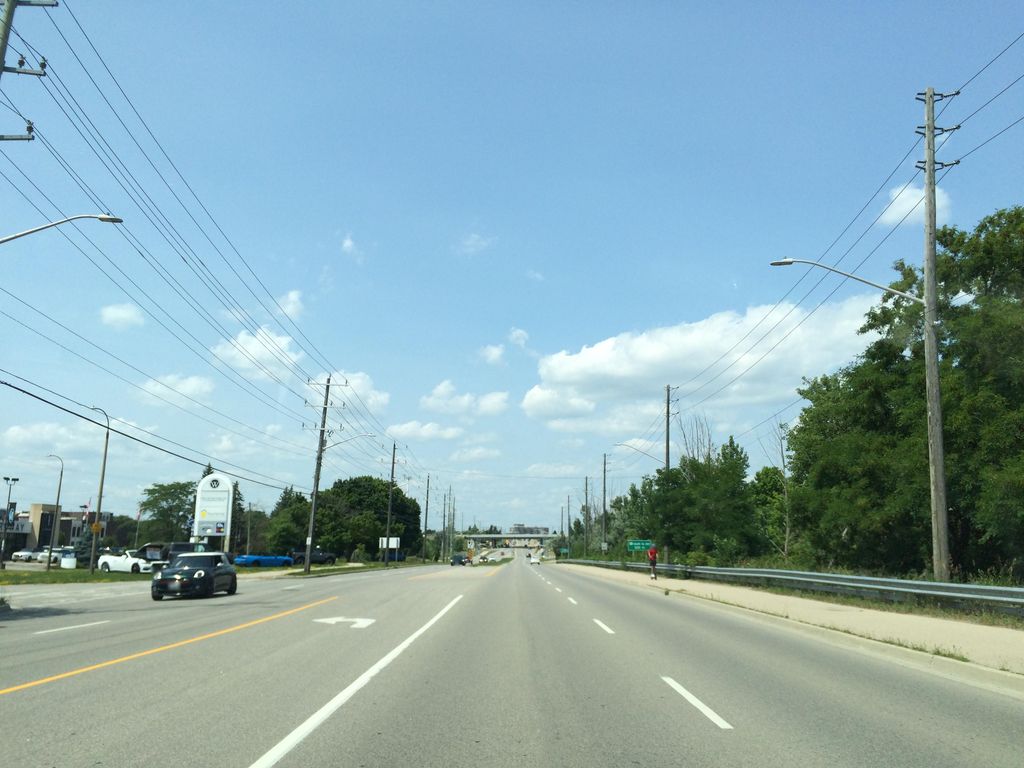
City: kitchener-waterloo